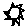
Label: sun